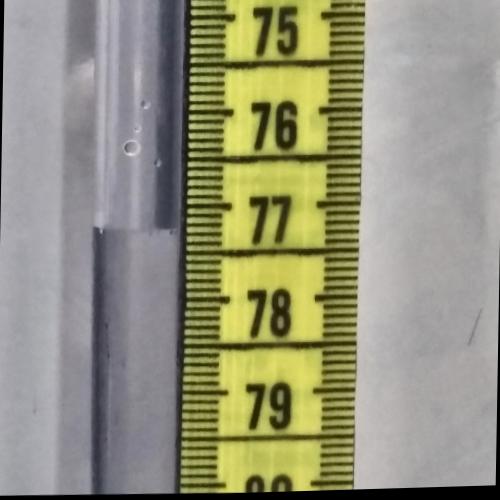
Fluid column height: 77.2 cm